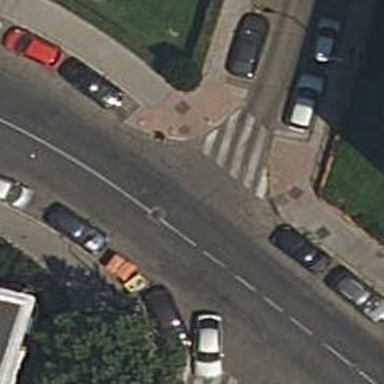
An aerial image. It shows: Zebra crossing for pedestrians.